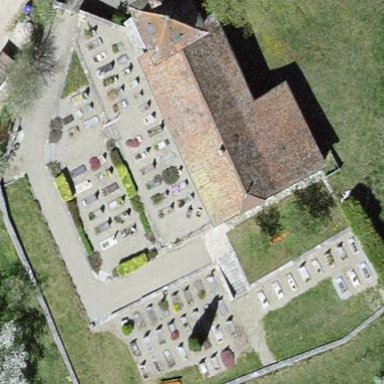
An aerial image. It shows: Cemetery.